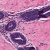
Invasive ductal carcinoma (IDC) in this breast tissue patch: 0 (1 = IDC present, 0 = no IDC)